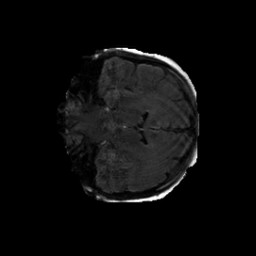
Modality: FLAIR
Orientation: coronal
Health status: ill
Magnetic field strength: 3 T